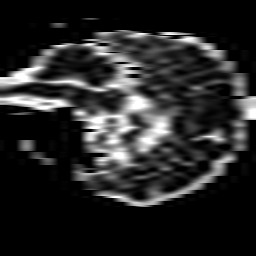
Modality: ADC
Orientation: sagittal
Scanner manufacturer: philips
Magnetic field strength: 1.5 T
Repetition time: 2.857 s
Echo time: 0.06202 s